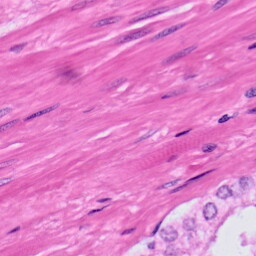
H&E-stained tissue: Prostate